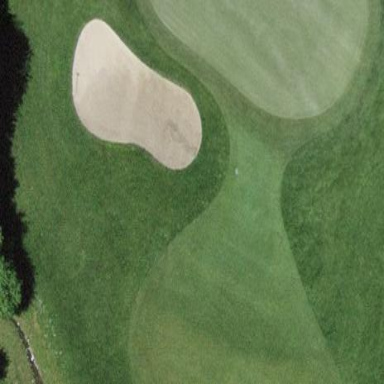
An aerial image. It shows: Sandy area is golf bunker.